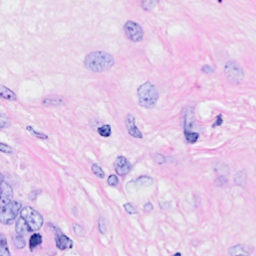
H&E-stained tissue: Breast